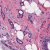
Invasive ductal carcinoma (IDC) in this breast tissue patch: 1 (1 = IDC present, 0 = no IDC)